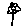
Label: flower